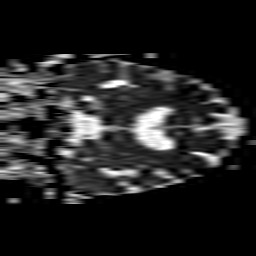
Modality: ADC
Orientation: coronal
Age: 76
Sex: female
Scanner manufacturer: philips
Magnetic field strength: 1.5 T
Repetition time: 3.902 s
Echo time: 0.07144 s